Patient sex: F
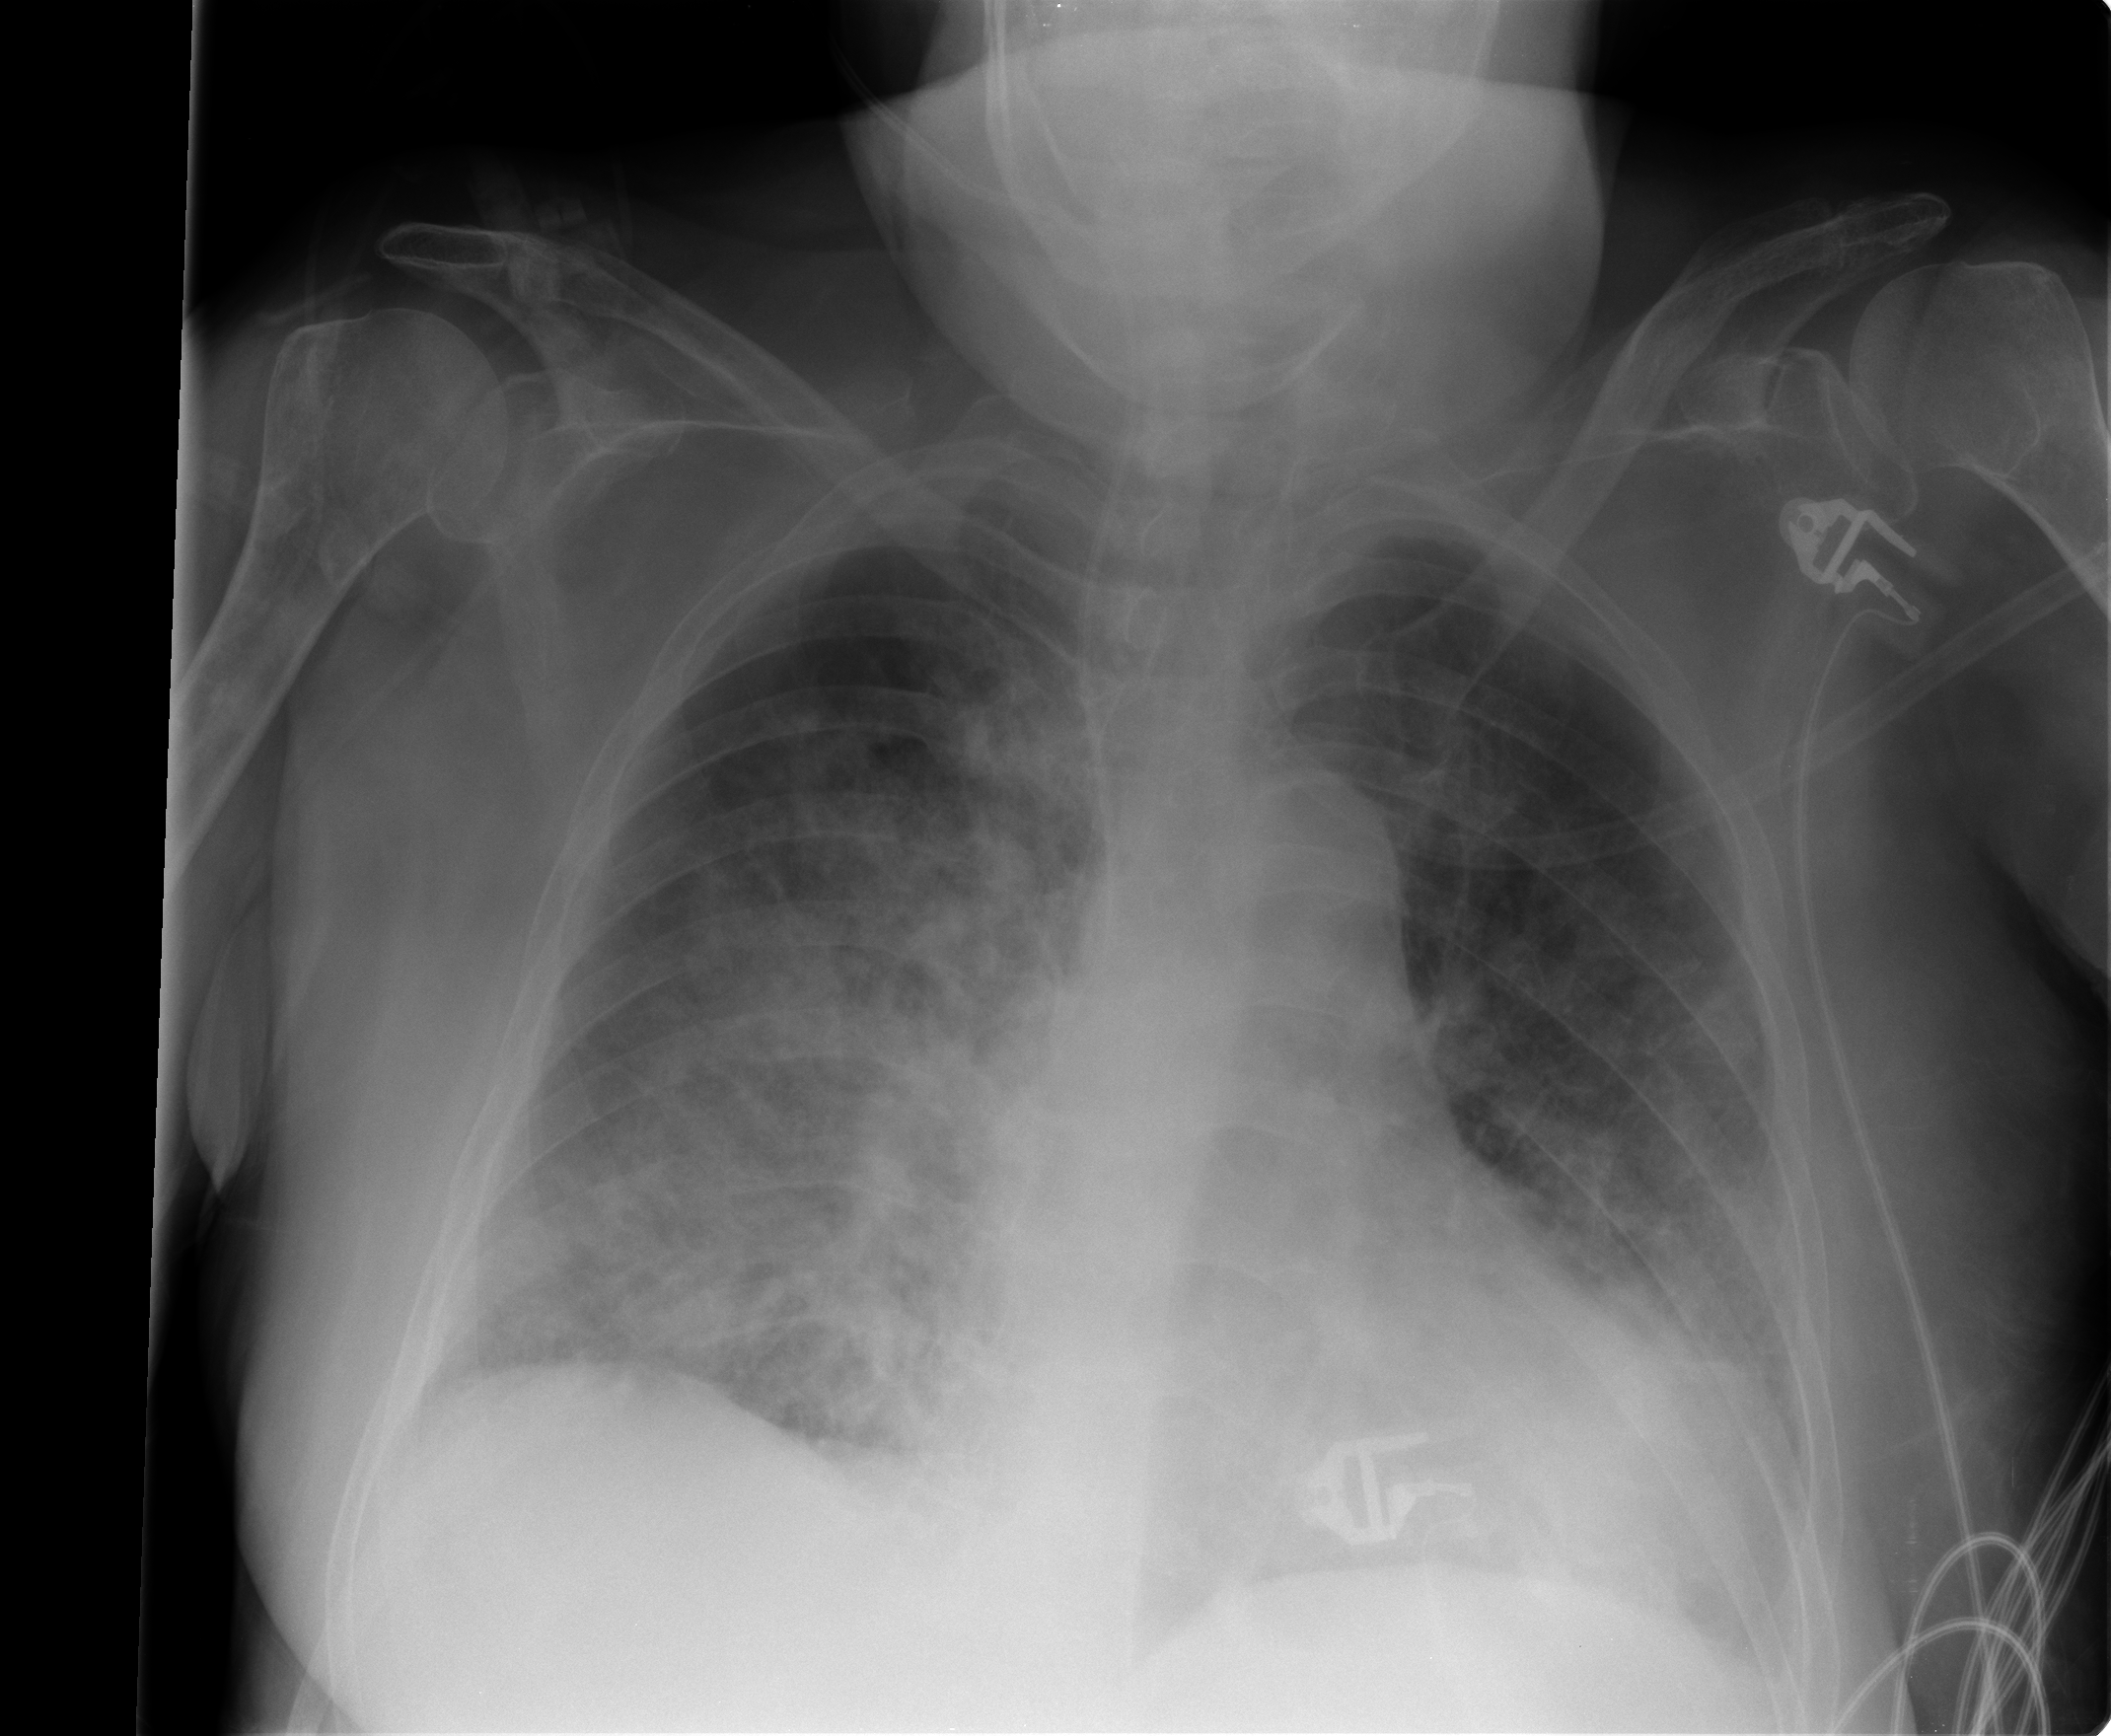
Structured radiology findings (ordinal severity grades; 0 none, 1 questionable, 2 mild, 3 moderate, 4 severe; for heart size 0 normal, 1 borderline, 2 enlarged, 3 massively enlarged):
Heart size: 2
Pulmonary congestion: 3
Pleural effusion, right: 1
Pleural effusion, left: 1
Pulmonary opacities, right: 1
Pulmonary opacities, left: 1
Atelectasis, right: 2
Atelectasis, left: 2